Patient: sex M, age 58
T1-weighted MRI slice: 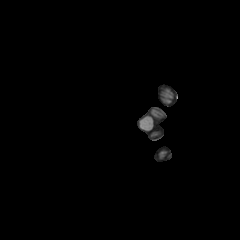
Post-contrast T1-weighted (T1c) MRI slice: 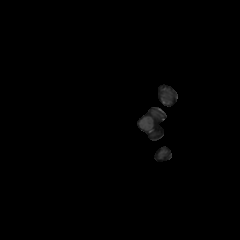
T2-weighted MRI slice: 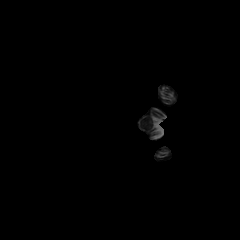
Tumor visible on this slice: no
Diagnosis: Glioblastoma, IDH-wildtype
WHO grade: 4